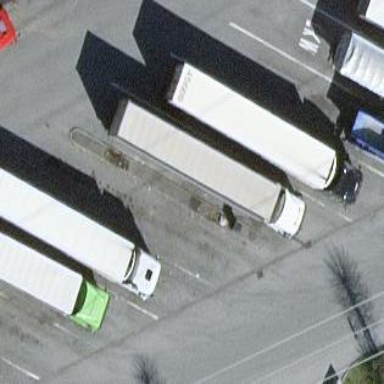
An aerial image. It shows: Parking space for heavy goods vehicles with asphalt surface. It is designated parking area.